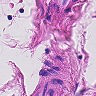
Metastatic tissue present: no